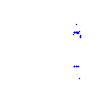
Particle: proton